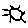
Label: sun